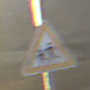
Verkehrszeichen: KinderRechts
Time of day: SunriseSunset
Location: Outdoor (Nature)
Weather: Clear
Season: NotSpecified
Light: Natural